Question: I want to ask some question about Xcode 4.5. I am creating app with storyboard. This app has 'UIPageViewController'. But if I want to define identifier of 'UIViewController' in IB of storyboard, there is no place for it anymore.
Can you please tell me, where can I simple define (using IB) identifier of view controller?

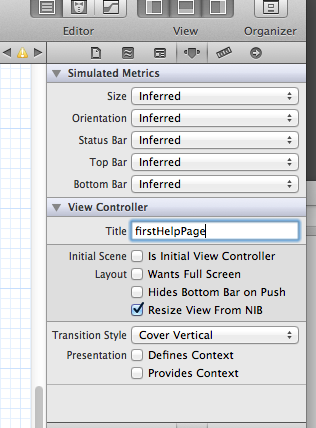
Answer: It seems that in XCode 4.5 Identifier below Attributes inspector has moved to Storyboard ID below Identy inspector.